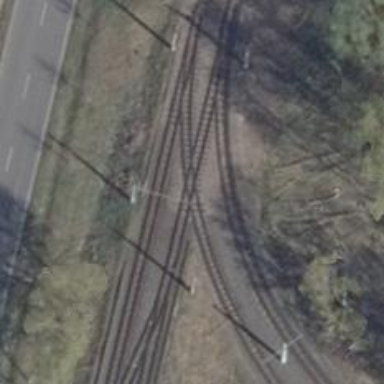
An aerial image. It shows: Railway crossing.